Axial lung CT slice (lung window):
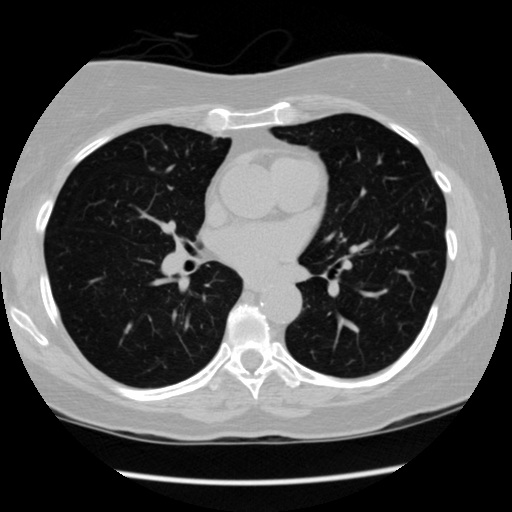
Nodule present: no